Question: Good day,
I have been given an assignment that gets data off a CSV file. The CSV file contains the following entries:
LName,FName,Dept,Grade,Gross Pay, Tax Paid, Net Pay.
I am able to retrieve the data and display it in the console window which is shown in my code below. However, I need help with displaying the results according to dept and getting the total net pay in each dept. There are three depts M, R, And S.

'''
class DisplayEmpData
{
public void DisplayEmp()
{
Console.Clear();
Console.WriteLine("****************************************************************************");
Console.WriteLine("****************************************************************************");
Console.WriteLine("** **");
Console.WriteLine("** Payroll System **");
Console.WriteLine("** Employee Data Display **");
Console.WriteLine("****************************************************************************");
Console.WriteLine("****************************************************************************");
List<string> columns;
List<Dictionary<string, string>> myData = GetData(out columns);
foreach (string column in columns)
{
Console.Write("{0,-9}", column);
}
Console.WriteLine();
foreach (Dictionary<string, string> row in myData)
{
foreach (string column in columns)
{
Console.Write("{0,-9}", row[column]);
}
Console.WriteLine();
}
Console.ReadKey();
}
private static List<Dictionary<string, string>> GetData(out List<string> columns)
{
string line;
string[] stringArray;
char[] charArray = new char[] { ',' };
List<Dictionary<string, string>> data = new List<Dictionary<string, string>>();
columns = new List<string>();
try
{
FileStream aFile = new FileStream(@"..\..\EmployeeDetails.txt", FileMode.Open);
StreamReader sr = new StreamReader(aFile);
// Obtain the columns from the first line.
// Split row of data into string array
line = sr.ReadLine();
stringArray = line.Split(charArray);
for (int x = 0; x <= stringArray.GetUpperBound(0); x++)
{
columns.Add(stringArray[x]);
}
line = sr.ReadLine();
while (line != null)
{
// Split row of data into string array
stringArray = line.Split(charArray);
Dictionary<string, string> dataRow = new Dictionary<string, string>();
for (int x = 0; x <= stringArray.GetUpperBound(0); x++)
{
dataRow.Add(columns[x], stringArray[x]);
}
data.Add(dataRow);
line = sr.ReadLine();
}
sr.Close();
return data;
}
catch (IOException ex)
{
Console.WriteLine("An IO exception has been thrown!");
Console.WriteLine(ex.ToString());
Console.ReadLine();
return data;
}
}
}
'''
Can someone please help me?
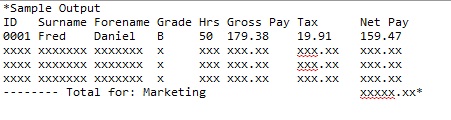
Answer: Try loading the data into a DataTable like this:
'''
private static DataTable GetEmployeeData()
{
string line;
string[] columnValues;
char[] columnSeperator = new char[] { ',' };
DataTable dt = new DataTable();
try
{
FileStream employeeFile = new FileStream(@"..\..\EmployeeDetails.txt", FileMode.Open);
StreamReader sr = new StreamReader(employeeFile);
// Obtain the columns from the first line.
line = sr.ReadLine();
columnValues = line.Split(columnSeperator);
for (int x = 0; x <= columnValues.GetUpperBound(0); x++)
{
// Add the column to the table
dt.Columns.Add(columnValues[x]);
}
line = sr.ReadLine();
while (line != null)
{
// Split row of data into string array
columnValues = line.Split(columnSeperator);
// add a new row with all of the values
dt.Rows.Add(columnValues);
}
sr.Close();
return dt;
}
catch (IOException ex)
{
Console.WriteLine("An IO exception has been thrown!");
Console.WriteLine(ex.ToString());
Console.ReadLine();
return dt;
}
}
'''
This makes it easier to play around with the data. You should be able to group the rows by department with something like this:
'''
DataTable employeeData = GetEmployeeData();
// Create a view based on the data so that we can sort it by Dept
DataView view = employeeData.DefaultView;
view.Sort = "Dept";
if (!employeeData.Columns.Contains("Dept"))
{
Console.WriteLine("Employee Data file does not contain department column.");
return;
}
// Print the column headers
foreach (DataColumn column in employeeData.Columns)
{
Console.Write("{0,-9}", column.ColumnName);
}
Console.WriteLine();
// Print each row in order
foreach (DataRow row in view)
{
foreach (DataColumn column in employeeData.Columns)
{
Console.Write("{0,-9}", row[column]);
Console.WriteLine();
}
}
Console.ReadKey();
'''